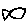
Label: fish